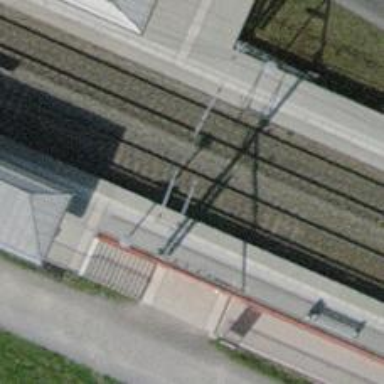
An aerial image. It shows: Railway stop with public transport stop position.